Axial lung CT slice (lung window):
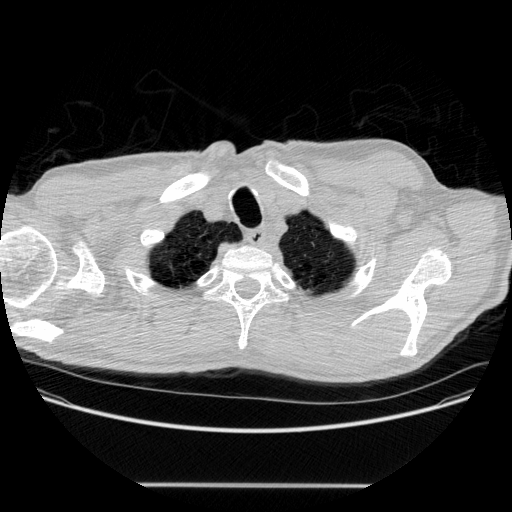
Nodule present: no